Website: lowes
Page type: payment
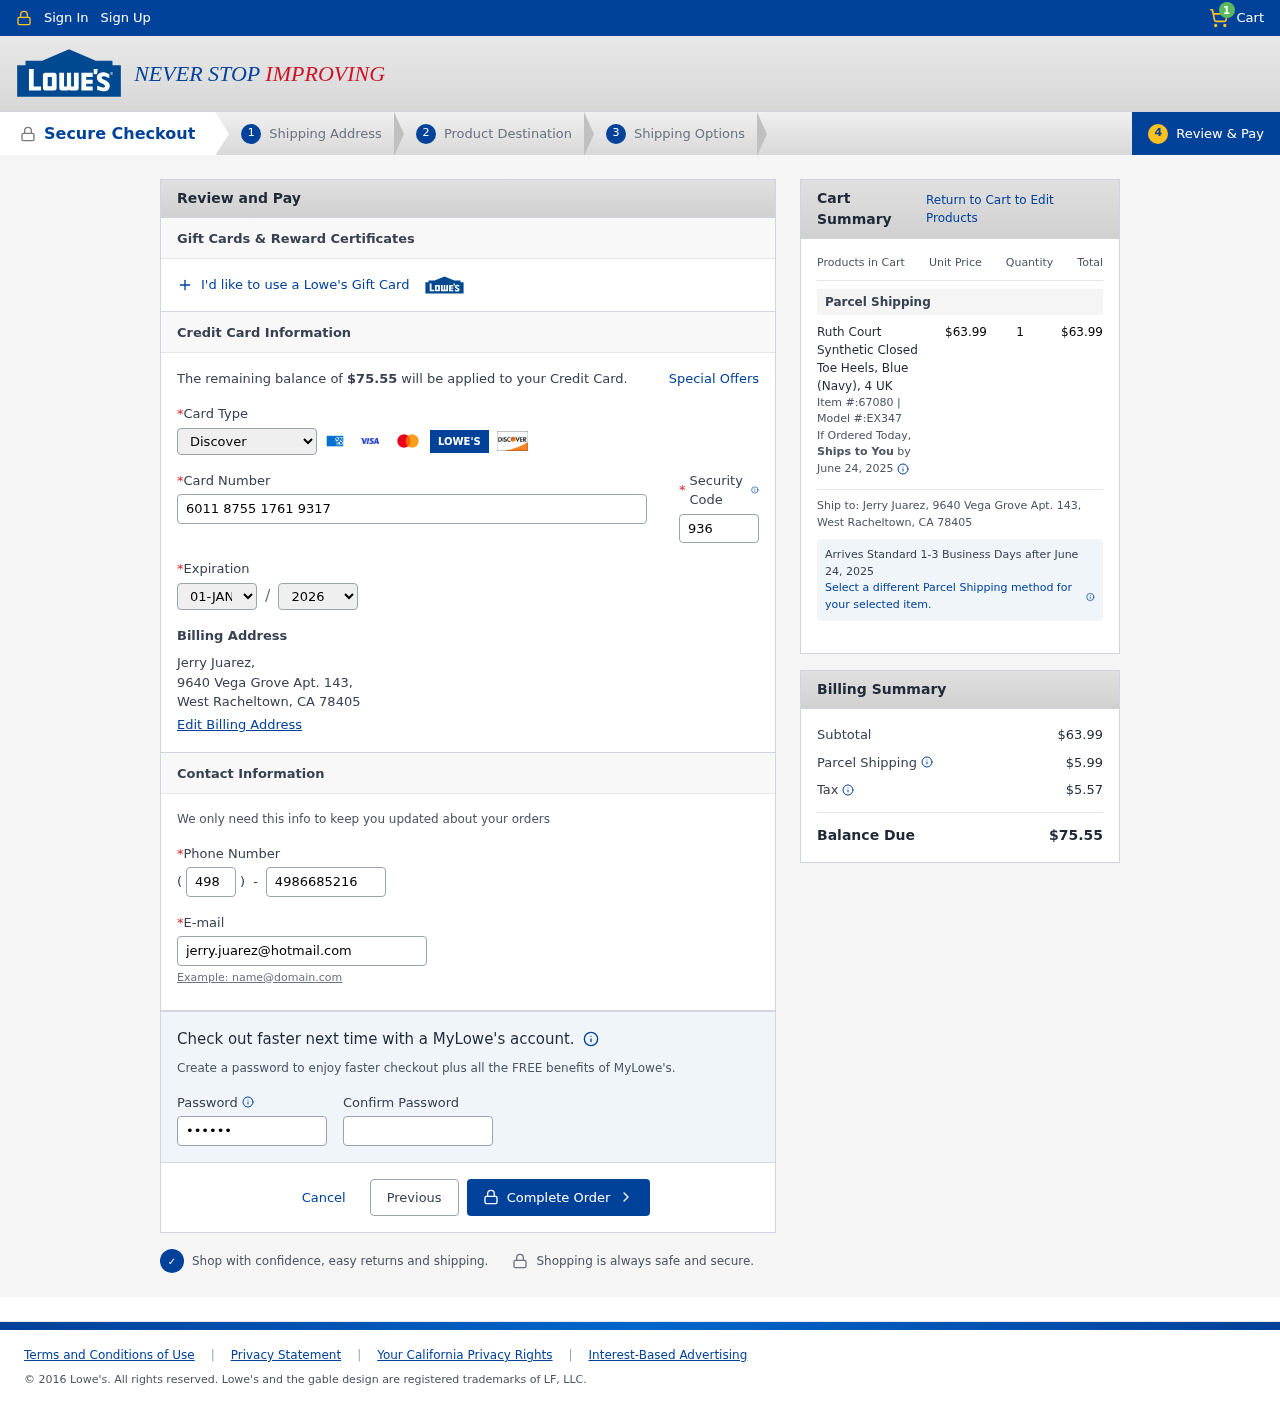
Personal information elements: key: PII_CARD_CVV
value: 936
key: PII_CARD_EXPIRY_MONTH
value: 01
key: PII_CARD_EXPIRY_YEAR
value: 26
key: PII_CARD_NUMBER
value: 6011 8755 1761 9317
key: PII_CARD_TYPE
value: Discover
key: PII_CITY_STATE_ZIP
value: West Racheltown, CA 78405
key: PII_EMAIL
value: jerry.juarez@hotmail.com
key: PII_FULLNAME
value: Jerry Juarez,
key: PII_PHONE
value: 4986685216
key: PII_PHONE_AREA
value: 498
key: PII_STREET
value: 9640 Vega Grove Apt. 143,
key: PII_FULLNAME2
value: Jerry Juarez
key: PII_STREET2
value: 9640 Vega Grove Apt. 143
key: PII_CITY_STATE_ZIP2
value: West Racheltown, CA 78405
Product elements: key: PRODUCT1_NAME
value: Ruth Court Synthetic Closed Toe Heels, Blue (Navy), 4 UK
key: PRODUCT1_PRICE
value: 63.99
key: PRODUCT1_QUANTITY
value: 1
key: PRODUCT1_ITEM
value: Item #:67080
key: PRODUCT1_MODEL
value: Model #:EX347
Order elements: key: ORDER_NUM_ITEMS
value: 1
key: ORDER_TOTAL
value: $75.55
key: ORDER_SHIPPING_DATE
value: June 24, 2025
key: ORDER_SUBTOTAL
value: $63.99
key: ORDER_SHIPPING_DATE2
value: June 24, 2025
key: ORDER_SHIPPING_COST
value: $5.99
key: ORDER_TAX
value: $5.57